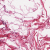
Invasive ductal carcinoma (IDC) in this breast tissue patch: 0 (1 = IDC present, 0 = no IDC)